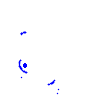
Particle: pion